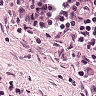
Metastatic tissue present: no